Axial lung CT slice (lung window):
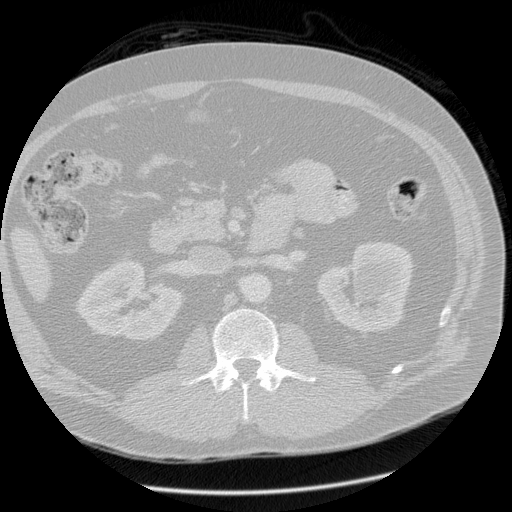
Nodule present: no